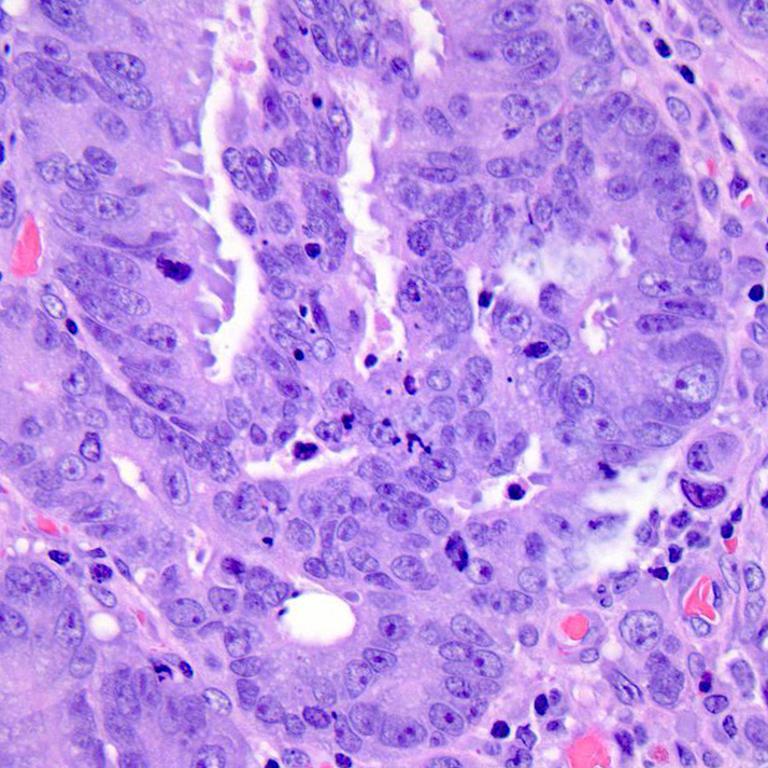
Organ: colon
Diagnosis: adenocarcinomas